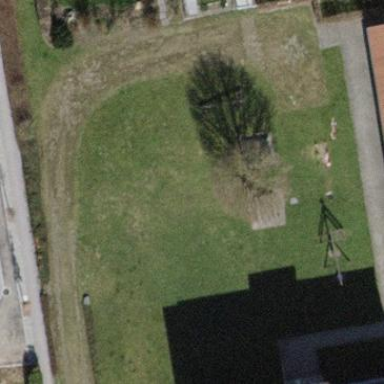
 designed with general playground theme."